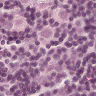
Metastatic tissue present: yes